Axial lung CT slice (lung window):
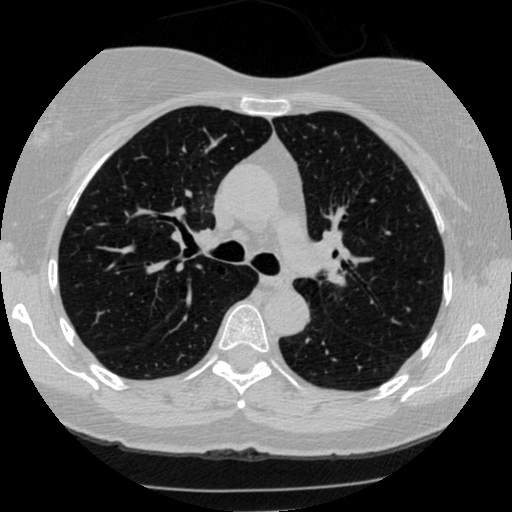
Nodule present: no